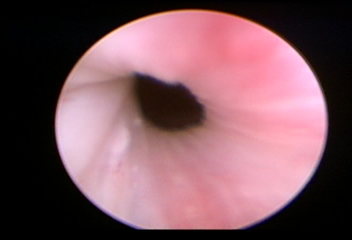
Modality: WLC
Class: Normal mucosa
Bladder cancer association: No